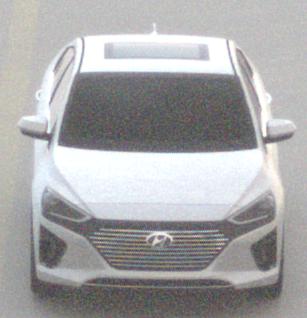
Make: Hyundai
Model: IONIQ Hybrid
Detailed model: IONIQ (AE) Hybrid
Model produced from: 2016/10
Model produced until: 2018/08
Doors: 5
Color: white
Road condition: dry road
Daytime: night
Contrast: low contrast